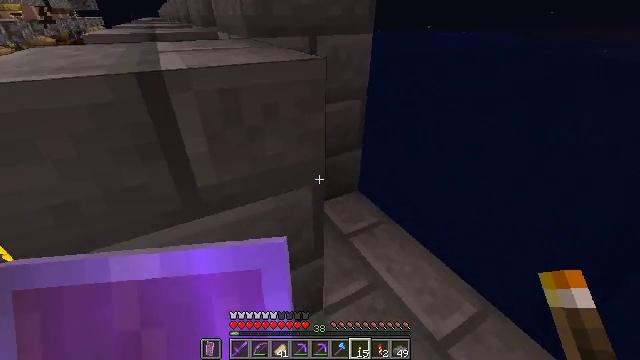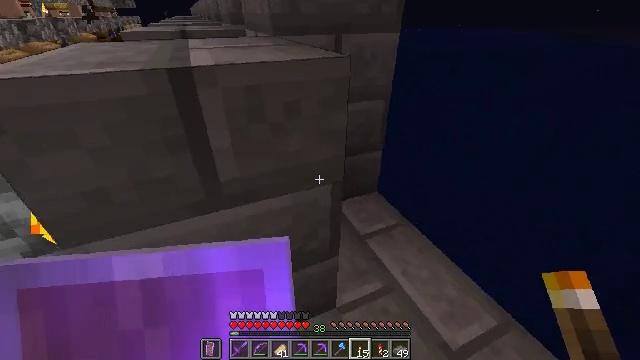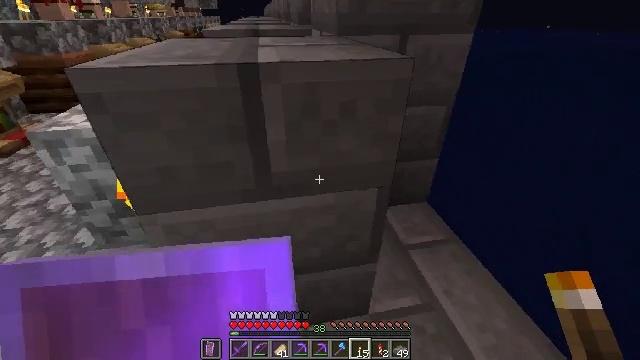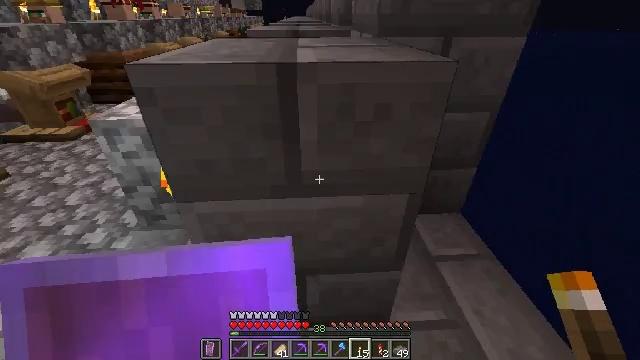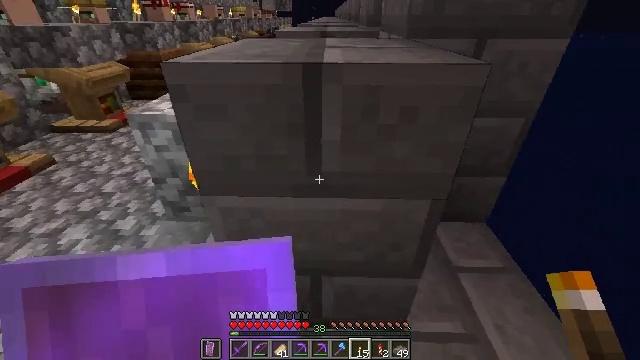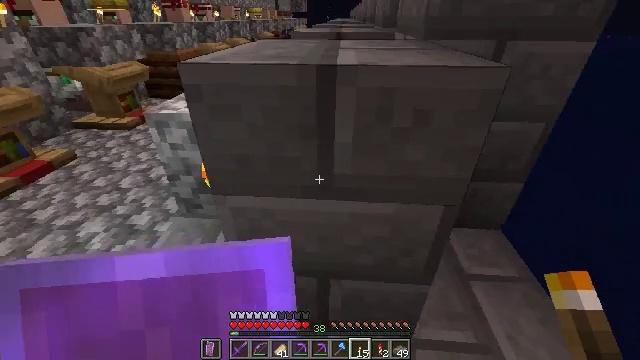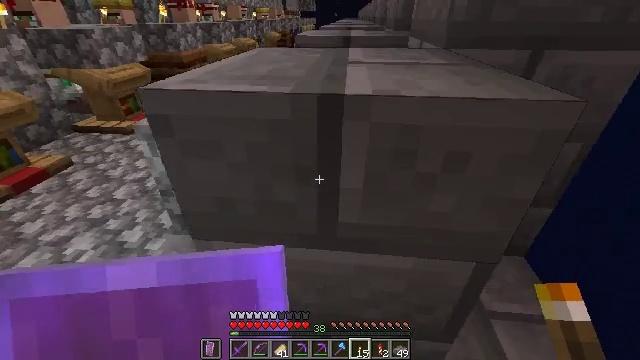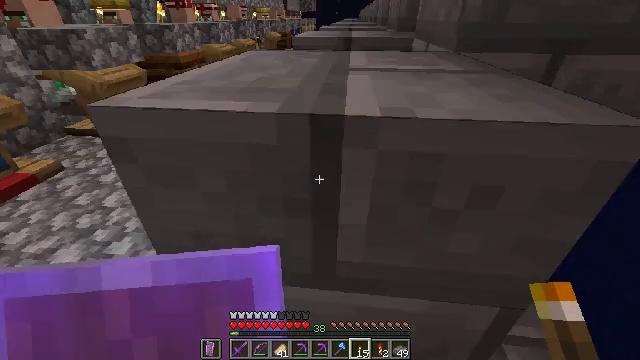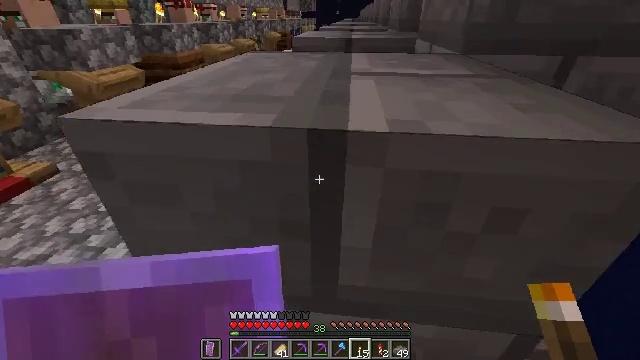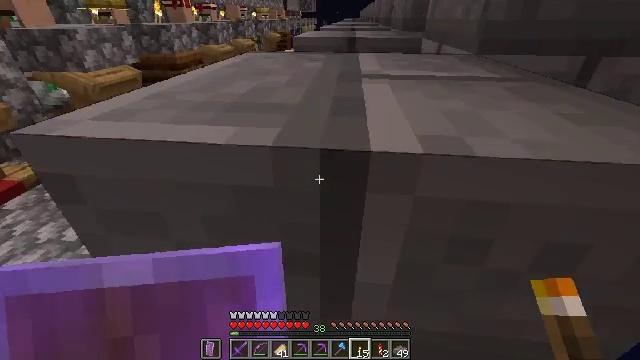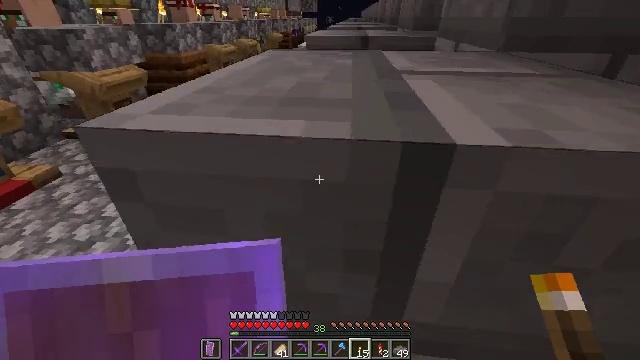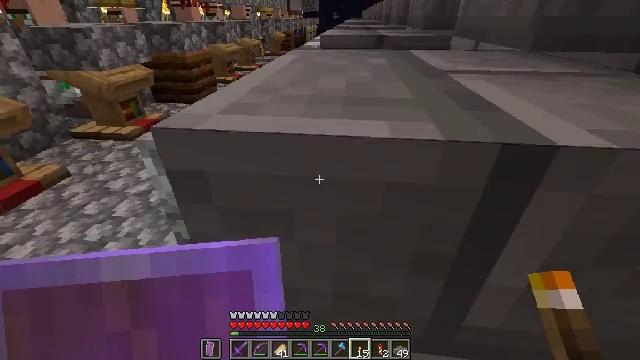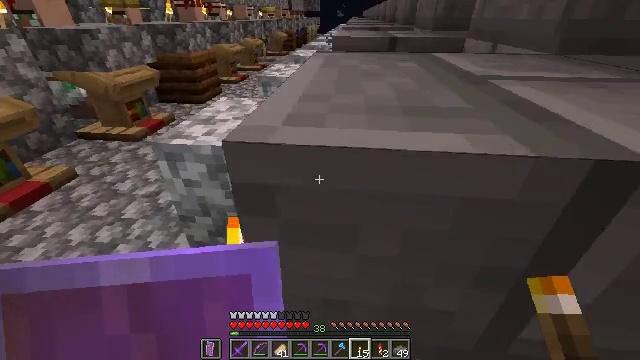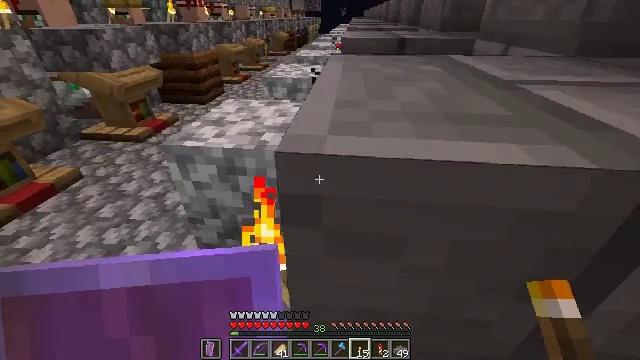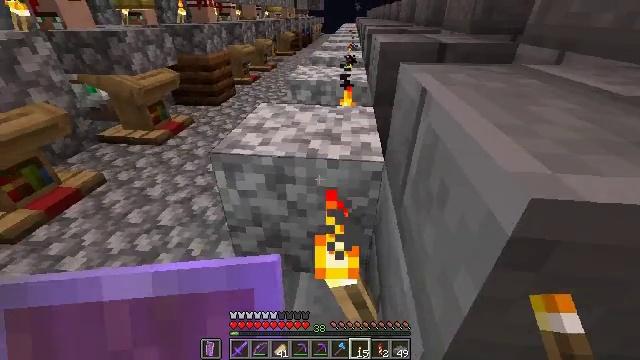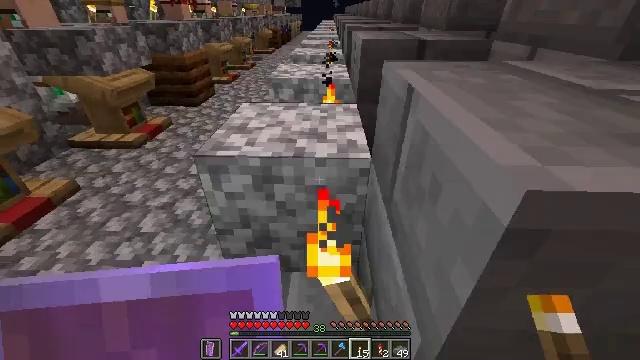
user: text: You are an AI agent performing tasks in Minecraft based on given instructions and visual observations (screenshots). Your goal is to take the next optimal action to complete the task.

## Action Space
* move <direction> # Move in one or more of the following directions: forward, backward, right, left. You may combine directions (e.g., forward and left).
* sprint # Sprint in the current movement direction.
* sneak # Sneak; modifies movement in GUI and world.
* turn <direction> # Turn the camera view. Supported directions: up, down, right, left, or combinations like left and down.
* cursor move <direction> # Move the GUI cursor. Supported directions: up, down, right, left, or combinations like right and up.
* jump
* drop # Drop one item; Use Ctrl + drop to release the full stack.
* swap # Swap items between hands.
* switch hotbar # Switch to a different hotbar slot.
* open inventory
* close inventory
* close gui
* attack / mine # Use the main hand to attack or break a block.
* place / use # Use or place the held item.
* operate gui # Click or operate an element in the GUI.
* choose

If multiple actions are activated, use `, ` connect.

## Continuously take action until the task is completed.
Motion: motion action
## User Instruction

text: Break down the cobblestone wall to collect it.
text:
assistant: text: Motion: turn left
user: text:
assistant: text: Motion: turn left
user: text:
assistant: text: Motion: turn left
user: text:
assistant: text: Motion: turn left
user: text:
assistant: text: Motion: move forward, turn left
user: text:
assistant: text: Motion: move forward, turn left
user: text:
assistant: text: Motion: move forward
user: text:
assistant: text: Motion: move forward
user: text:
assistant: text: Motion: move forward
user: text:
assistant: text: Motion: move forward and move left
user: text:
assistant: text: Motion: move forward and move left
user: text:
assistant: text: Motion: move forward and move left
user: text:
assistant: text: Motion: move forward and move left
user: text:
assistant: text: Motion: move forward and move left
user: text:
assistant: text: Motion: move forward and move left, turn right
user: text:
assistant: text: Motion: move forward and move left, turn right
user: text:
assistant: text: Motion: move forward and move left, turn right
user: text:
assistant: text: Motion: move forward and move left, turn right and up
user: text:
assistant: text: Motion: move forward, turn right
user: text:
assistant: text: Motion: move forward, turn right
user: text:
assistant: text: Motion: move forward, turn right
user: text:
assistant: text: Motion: move forward
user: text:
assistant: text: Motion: move forward
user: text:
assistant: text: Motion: move forward
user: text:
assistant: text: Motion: move forward
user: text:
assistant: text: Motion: move forward, jump
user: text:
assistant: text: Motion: move forward, jump
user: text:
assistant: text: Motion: move forward, jump
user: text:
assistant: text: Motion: move forward, turn left and down, jump
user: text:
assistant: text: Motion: move forward, turn left and down